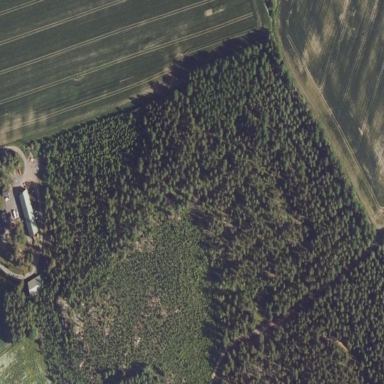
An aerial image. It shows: Beautiful woodland area.